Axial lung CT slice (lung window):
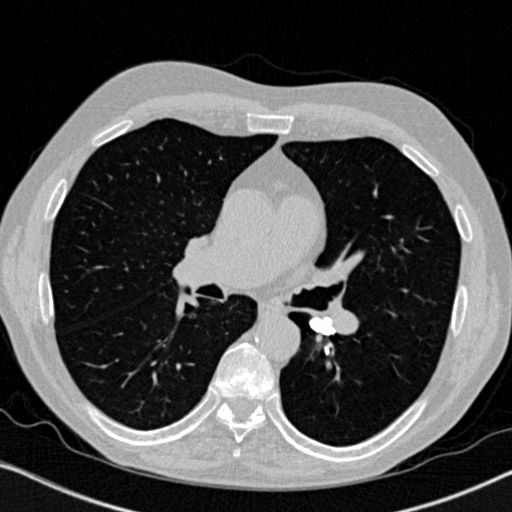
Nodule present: no